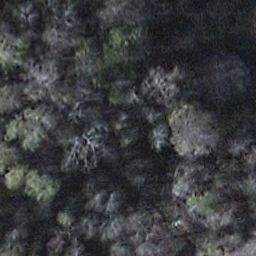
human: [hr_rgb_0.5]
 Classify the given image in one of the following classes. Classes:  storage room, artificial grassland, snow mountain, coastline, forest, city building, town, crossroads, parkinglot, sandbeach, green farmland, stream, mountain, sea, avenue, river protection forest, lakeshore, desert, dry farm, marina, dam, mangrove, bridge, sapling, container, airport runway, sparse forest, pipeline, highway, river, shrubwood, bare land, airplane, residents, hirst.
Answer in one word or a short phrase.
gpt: shrubwood